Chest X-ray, PA view. Patient: 30 years old, sex F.
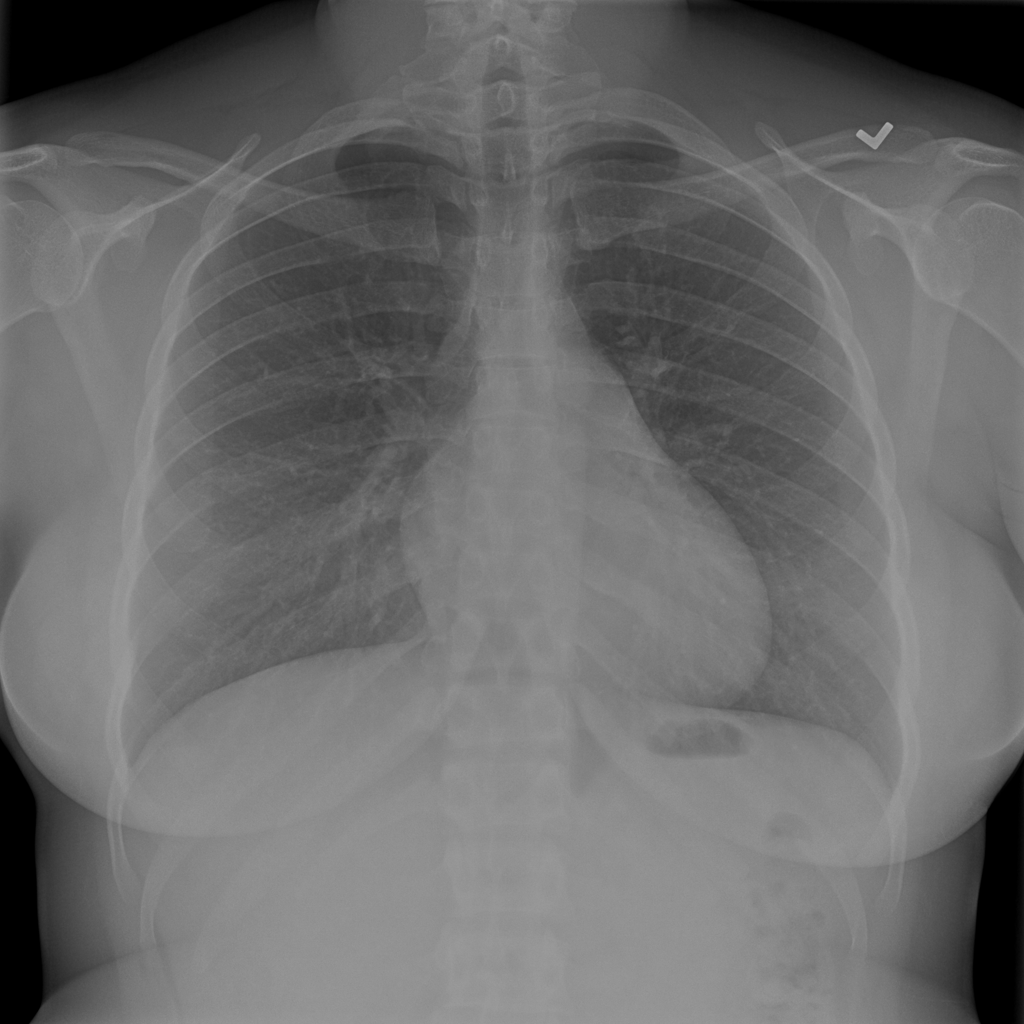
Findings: No Finding